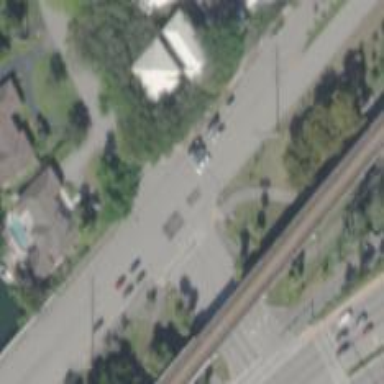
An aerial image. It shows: Marked asphalt cycleway with crossing.